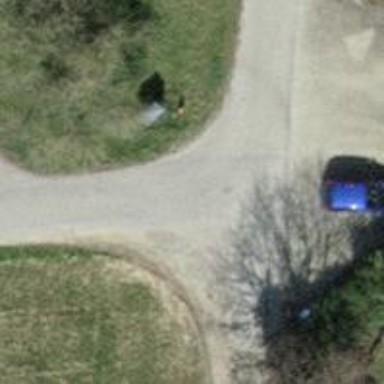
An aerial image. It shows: Gravel track with grade2 quality.